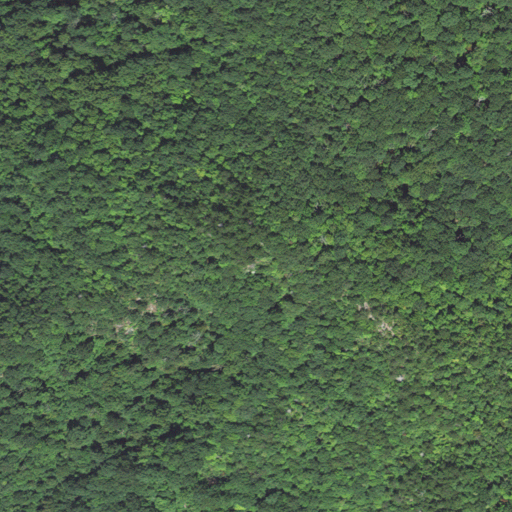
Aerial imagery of mountain in North Carolina named Snooks Nose containing deciduous forest, mixed forest, and evergreen forest